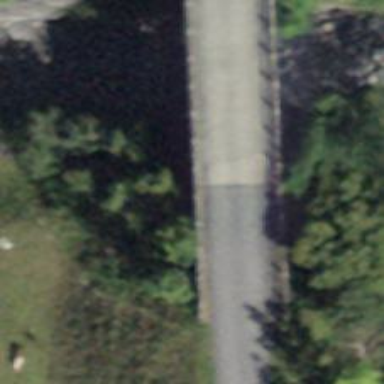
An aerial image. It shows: Bridge crossing over asphalt track with grade 1 track type.